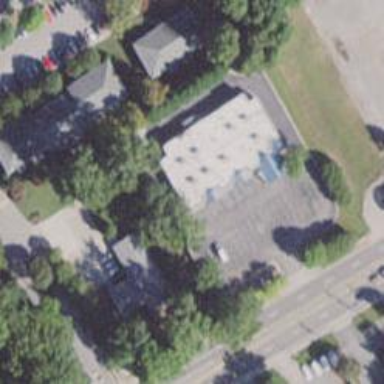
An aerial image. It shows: Clinic.